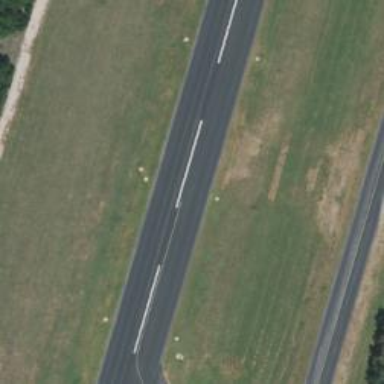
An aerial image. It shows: Asphalt runway at the airport.